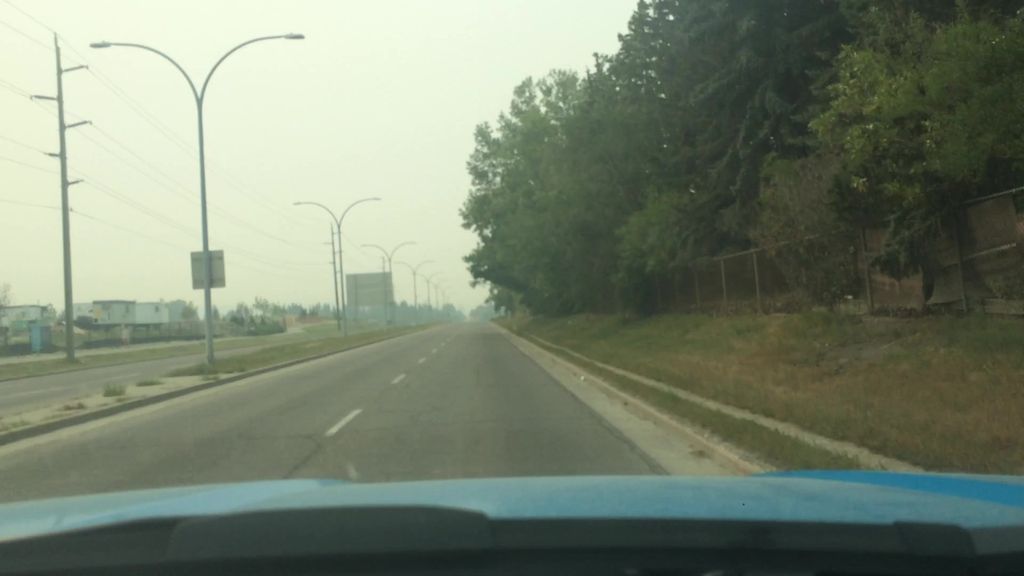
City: calgary